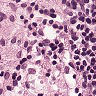
Metastatic tissue present: no